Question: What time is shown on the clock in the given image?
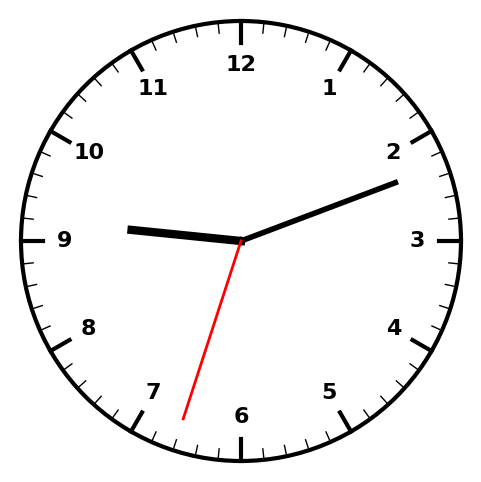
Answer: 09:11:33